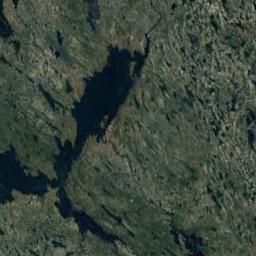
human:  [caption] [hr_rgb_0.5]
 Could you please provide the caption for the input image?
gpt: The lake with a border that is not obvious lies on a flat ground covered with vegetation and the water is dark blue .

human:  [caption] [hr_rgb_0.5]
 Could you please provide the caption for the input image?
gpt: The lake is large in area .

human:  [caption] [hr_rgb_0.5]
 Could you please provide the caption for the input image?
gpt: An irregularly shaped deep blue lake is surrounded by forest .

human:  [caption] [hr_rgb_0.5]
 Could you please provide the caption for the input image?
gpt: There are many lakes of different shapes and sizes .

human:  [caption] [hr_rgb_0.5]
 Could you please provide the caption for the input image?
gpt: There are green land around the lake .